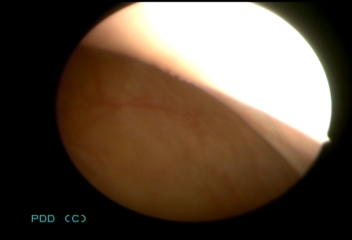
Modality: WLC
Class: Normal mucosa
Bladder cancer association: No